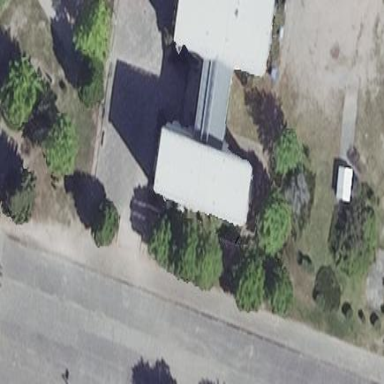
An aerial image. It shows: School building.